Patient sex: F
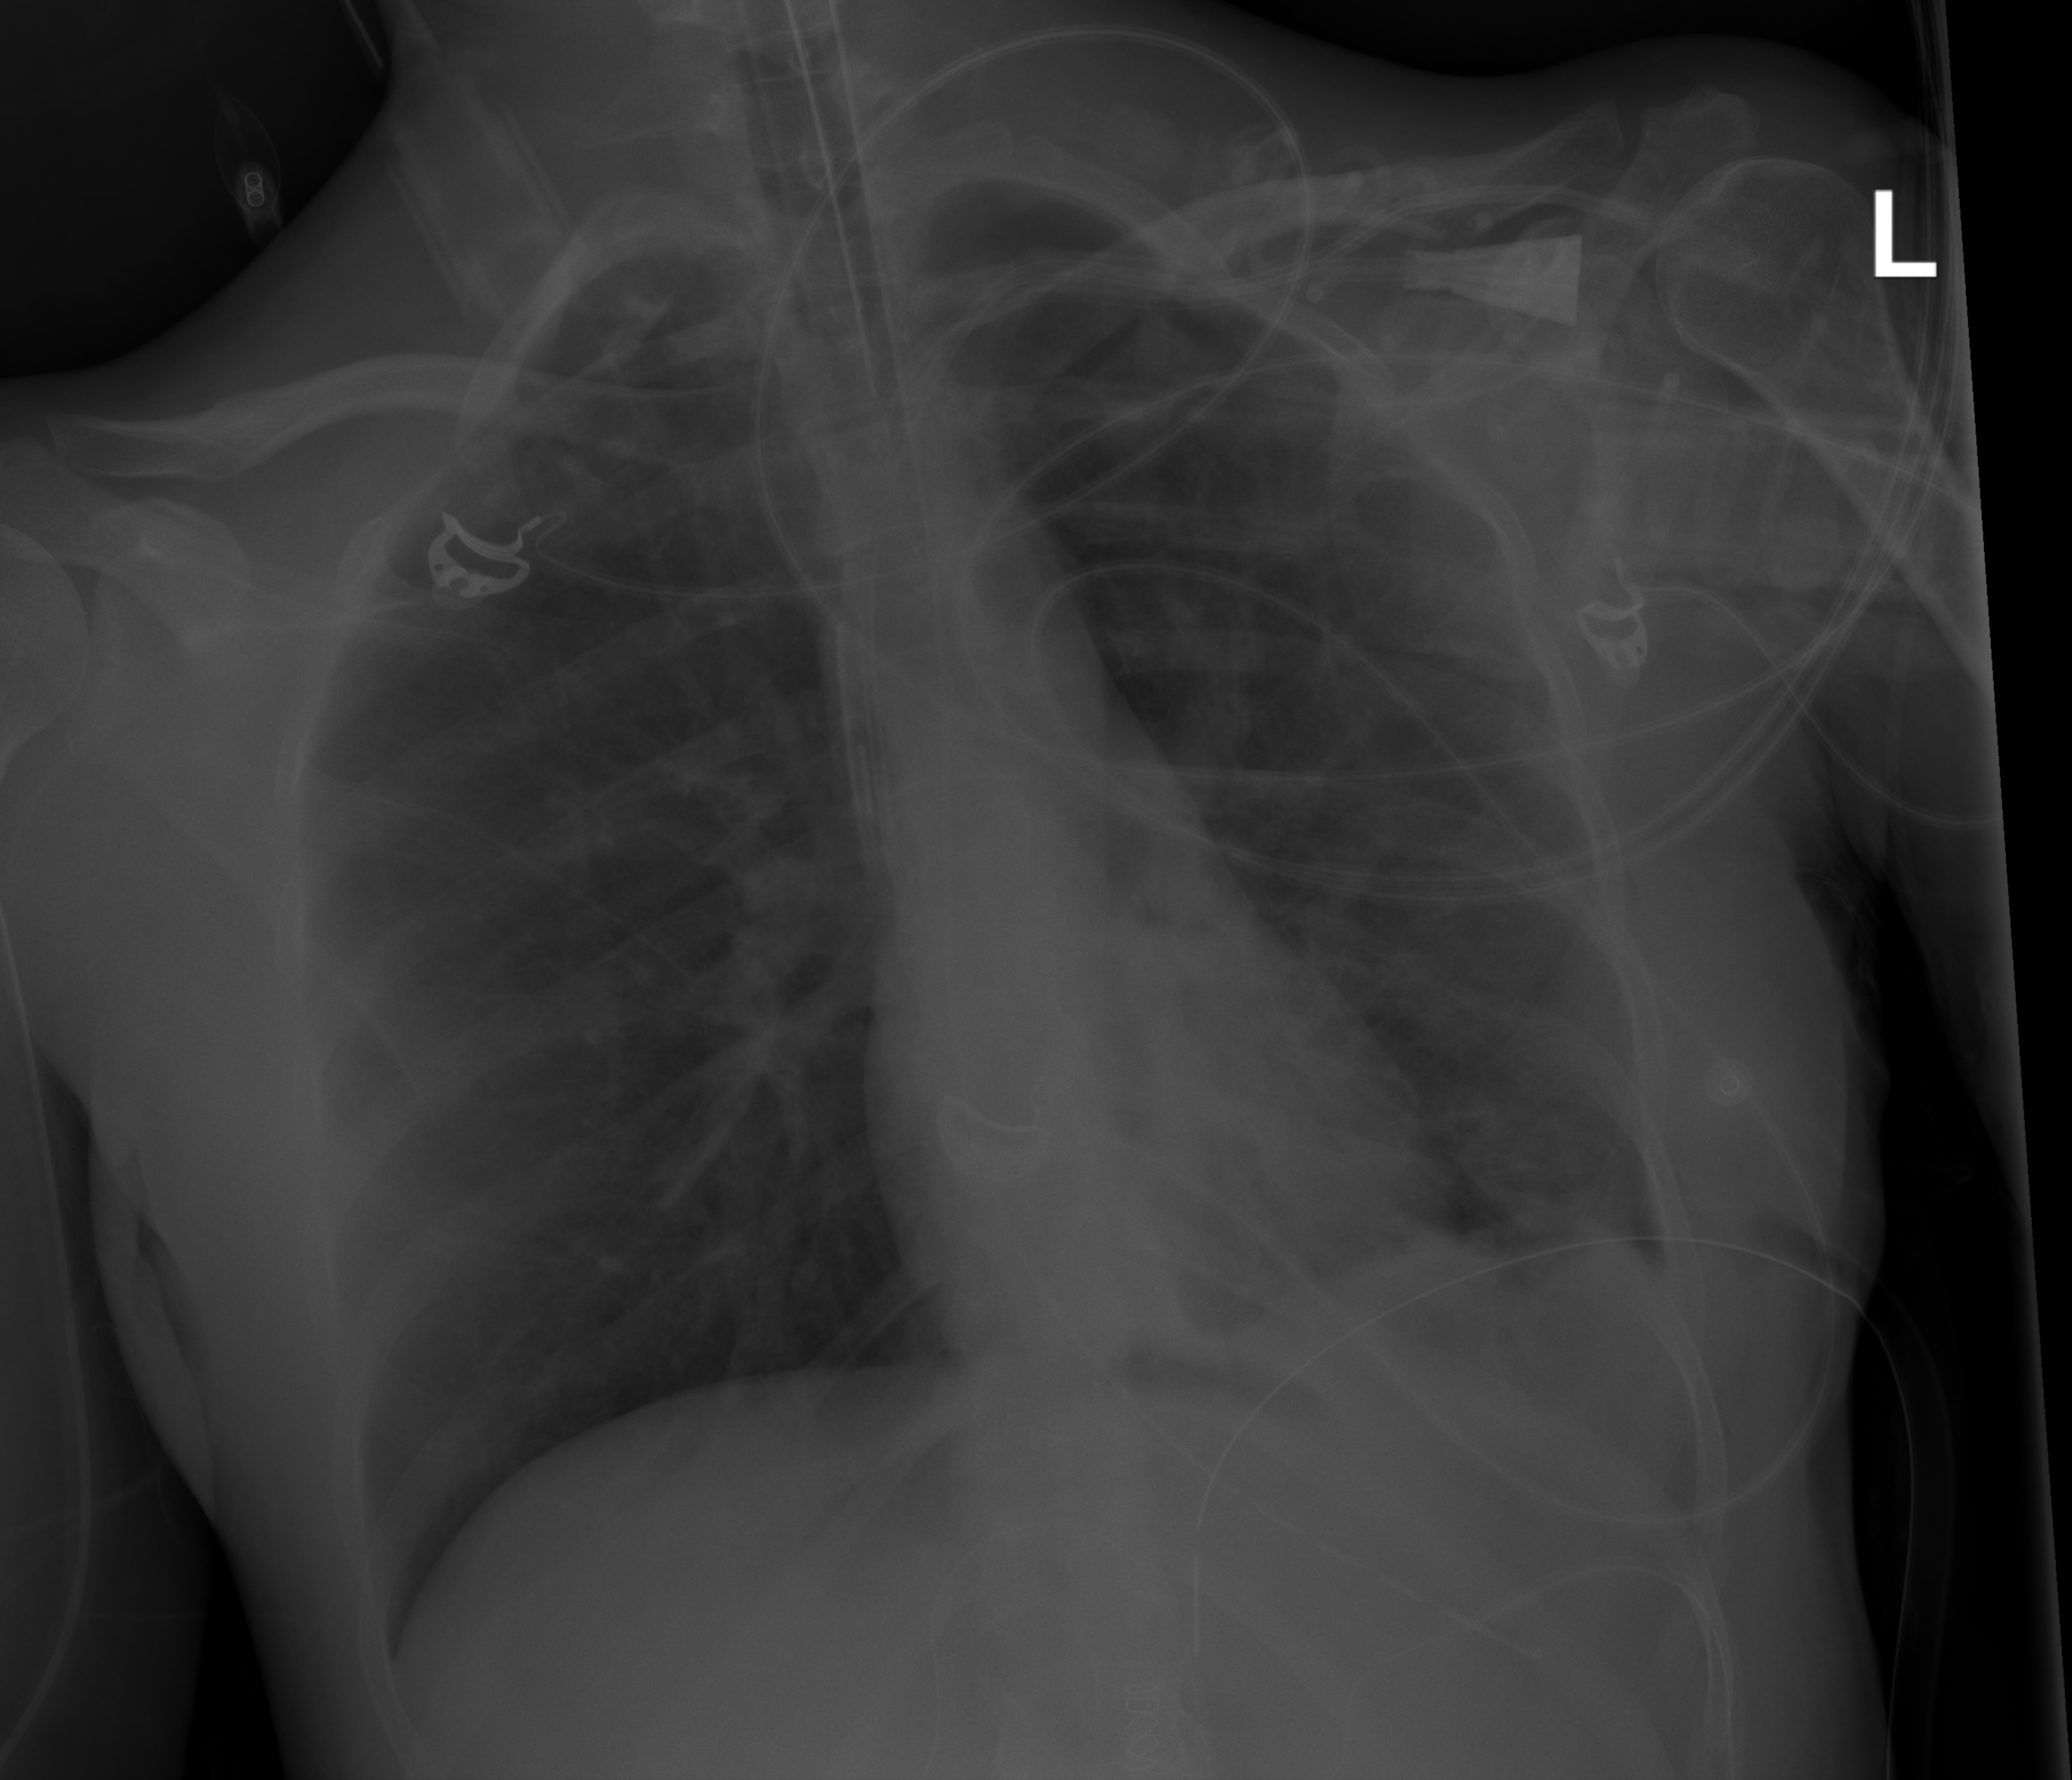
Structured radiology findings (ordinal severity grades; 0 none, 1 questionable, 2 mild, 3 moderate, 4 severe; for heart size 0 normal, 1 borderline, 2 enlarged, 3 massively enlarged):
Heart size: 0
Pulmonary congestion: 0
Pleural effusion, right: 0
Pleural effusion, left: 2
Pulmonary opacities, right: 0
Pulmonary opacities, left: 0
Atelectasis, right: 0
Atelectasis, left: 3